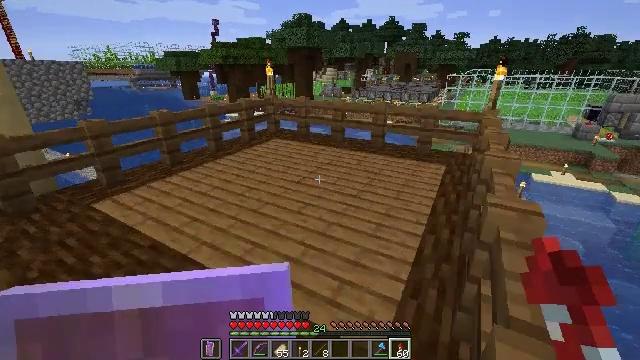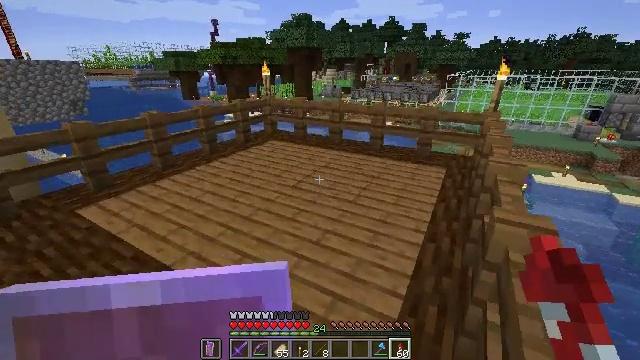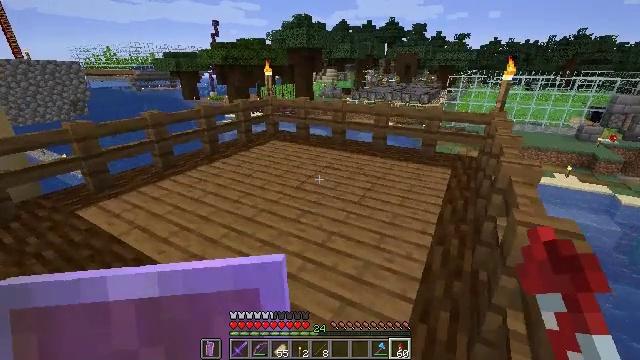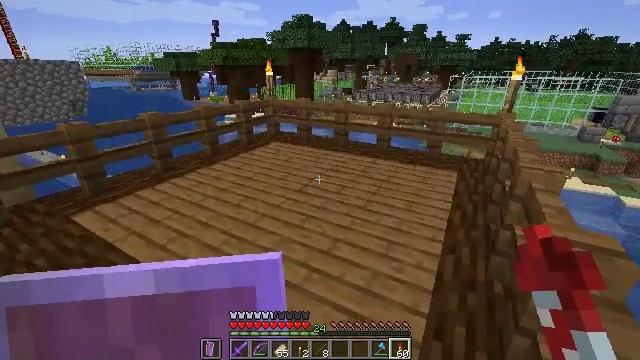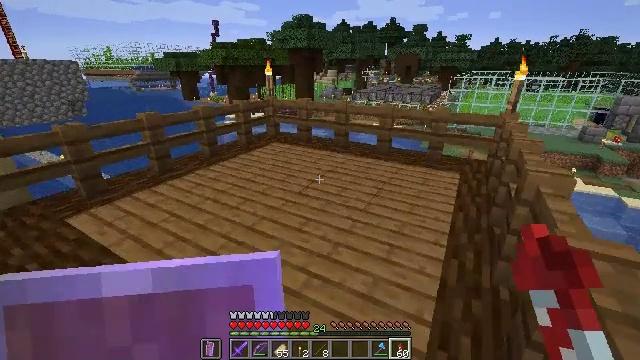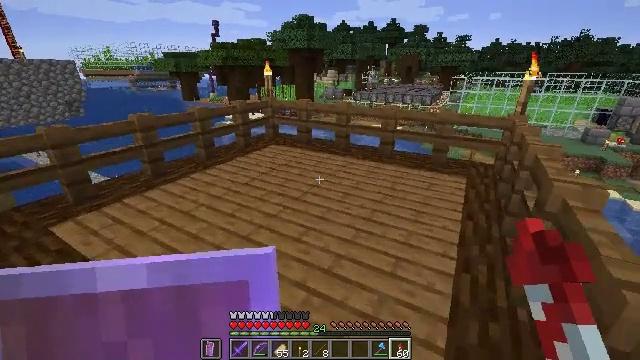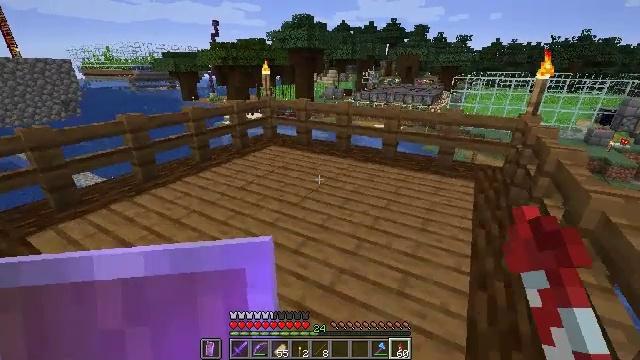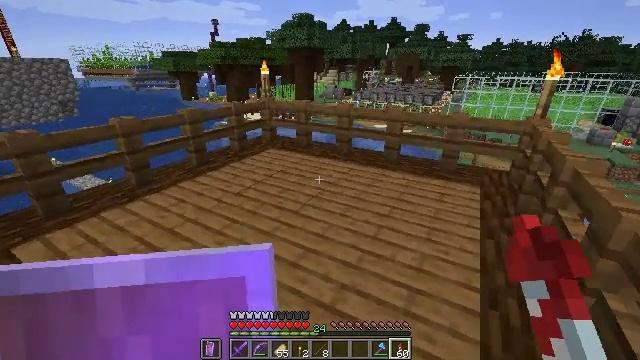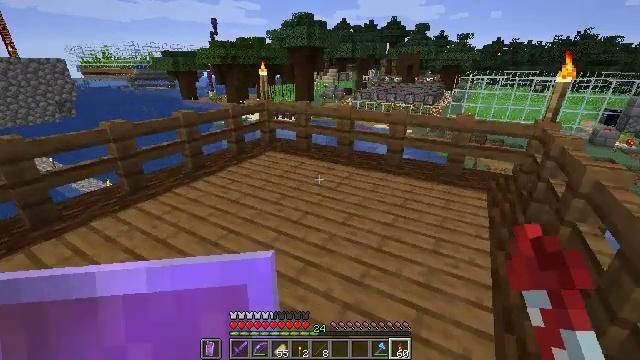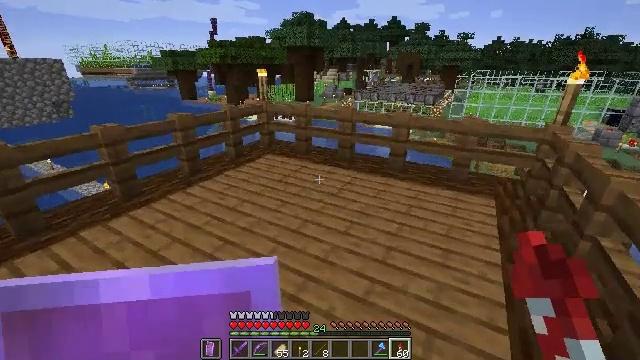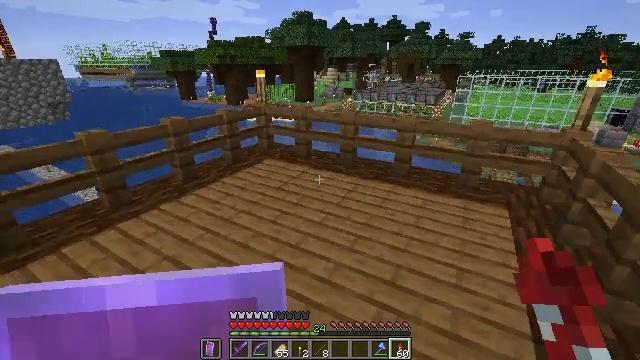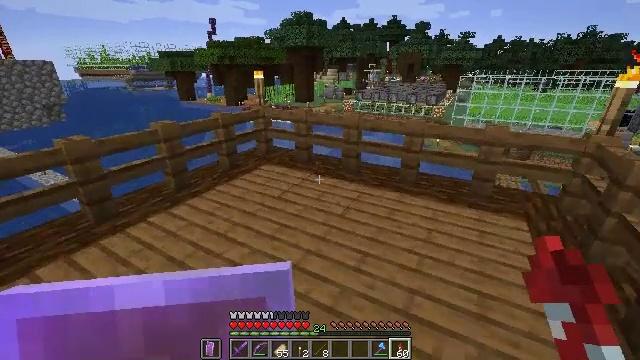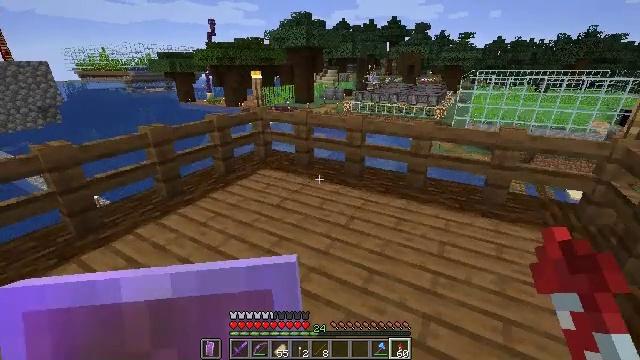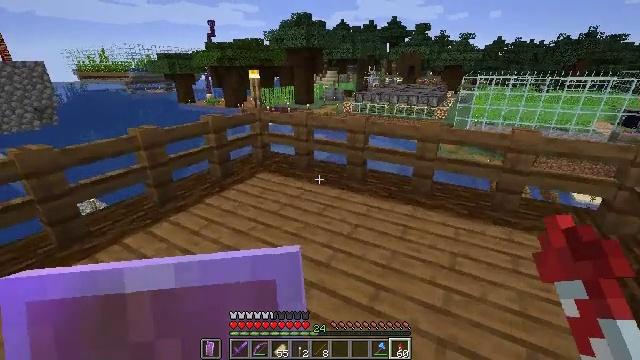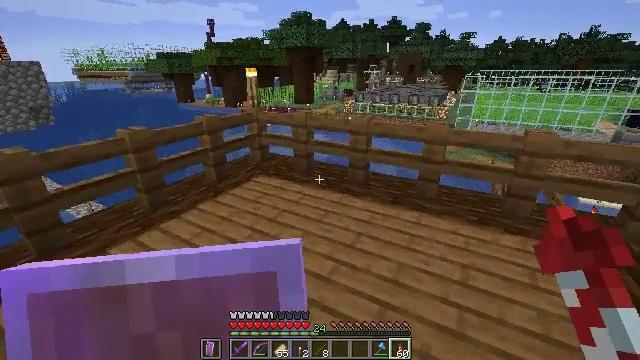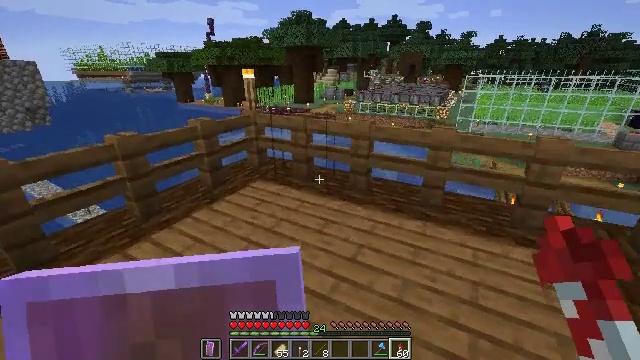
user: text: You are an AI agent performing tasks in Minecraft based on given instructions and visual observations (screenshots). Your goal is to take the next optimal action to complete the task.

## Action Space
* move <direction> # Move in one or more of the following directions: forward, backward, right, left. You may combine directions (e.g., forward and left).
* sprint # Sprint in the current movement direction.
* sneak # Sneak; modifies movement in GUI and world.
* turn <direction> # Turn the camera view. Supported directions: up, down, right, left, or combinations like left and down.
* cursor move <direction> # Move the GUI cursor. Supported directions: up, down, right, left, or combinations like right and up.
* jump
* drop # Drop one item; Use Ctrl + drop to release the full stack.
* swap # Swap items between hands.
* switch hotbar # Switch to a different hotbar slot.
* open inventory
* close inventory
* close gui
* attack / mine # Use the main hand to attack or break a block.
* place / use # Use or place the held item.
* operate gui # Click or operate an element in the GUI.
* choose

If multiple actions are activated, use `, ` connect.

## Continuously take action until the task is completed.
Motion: motion action
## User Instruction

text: Break the blackstone block.
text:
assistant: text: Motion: move forward
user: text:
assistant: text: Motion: move forward
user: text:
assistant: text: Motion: move forward
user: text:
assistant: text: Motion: move forward
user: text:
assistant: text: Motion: move forward
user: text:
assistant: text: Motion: move forward
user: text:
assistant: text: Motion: move forward
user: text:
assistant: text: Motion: move forward
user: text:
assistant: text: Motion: move forward
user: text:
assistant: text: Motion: move forward
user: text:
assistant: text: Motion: move forward
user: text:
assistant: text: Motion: move forward
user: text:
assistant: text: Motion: move forward
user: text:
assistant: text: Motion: move forward
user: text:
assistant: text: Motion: move forward
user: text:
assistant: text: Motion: move forward
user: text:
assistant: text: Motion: move forward
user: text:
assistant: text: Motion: move forward
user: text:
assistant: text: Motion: no_op
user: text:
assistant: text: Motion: no_op
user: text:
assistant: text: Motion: no_op
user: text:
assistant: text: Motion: no_op
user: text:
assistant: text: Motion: no_op
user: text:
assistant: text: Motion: no_op
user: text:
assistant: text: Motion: no_op
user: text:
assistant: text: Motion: no_op
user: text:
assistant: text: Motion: no_op
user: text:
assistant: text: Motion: no_op
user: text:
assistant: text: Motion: no_op
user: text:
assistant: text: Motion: no_op